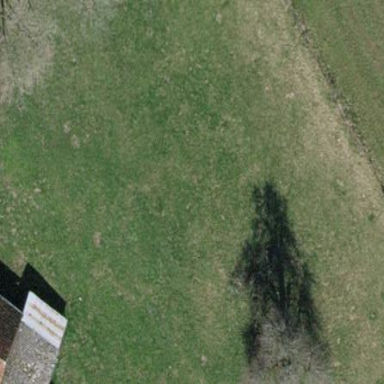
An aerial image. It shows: Beautiful meadow.